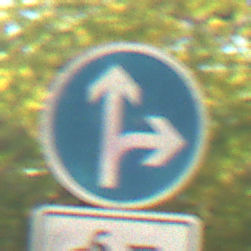
Verkehrszeichen: VorgeschriebeneFahrtrichtungGeradeausOderRechts
Zusatzzeichen unten: EinspurigeFahrzeugeFrei2
Umgebung: Outdoor, Nature
Tageszeit: MorningAfternoon
Wetter: PartlyCloudy
Licht: Natural
Jahreszeit: NotSpecified
Kontrast: HighContrast